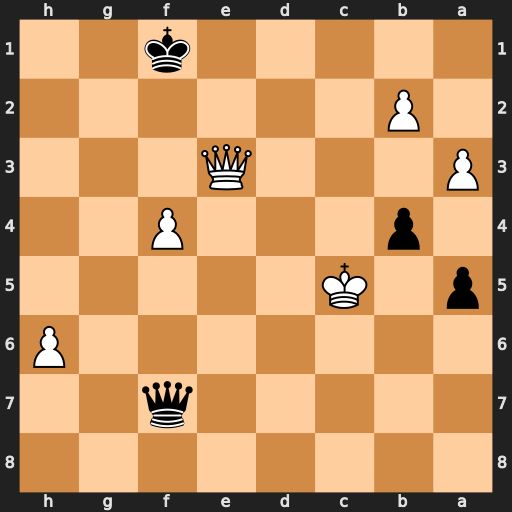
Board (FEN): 8/5q2/7P/p1K5/1p3P2/P3Q3/1P6/5k2
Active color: b
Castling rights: -
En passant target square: -
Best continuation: Qa7+ Kd6 Qxe3